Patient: sex F, age 38
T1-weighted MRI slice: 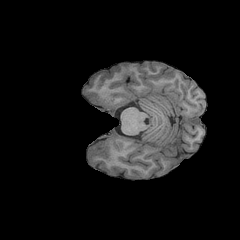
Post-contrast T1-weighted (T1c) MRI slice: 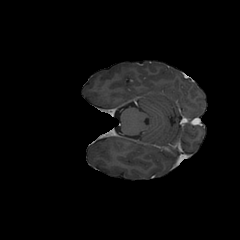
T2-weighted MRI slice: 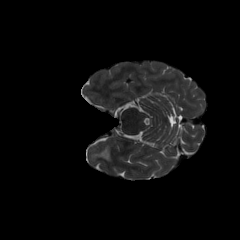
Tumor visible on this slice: yes
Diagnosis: Astrocytoma, IDH-mutant
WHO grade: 3